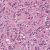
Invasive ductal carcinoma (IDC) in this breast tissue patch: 1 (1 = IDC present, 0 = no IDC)